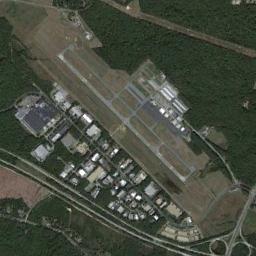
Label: airport